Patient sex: M
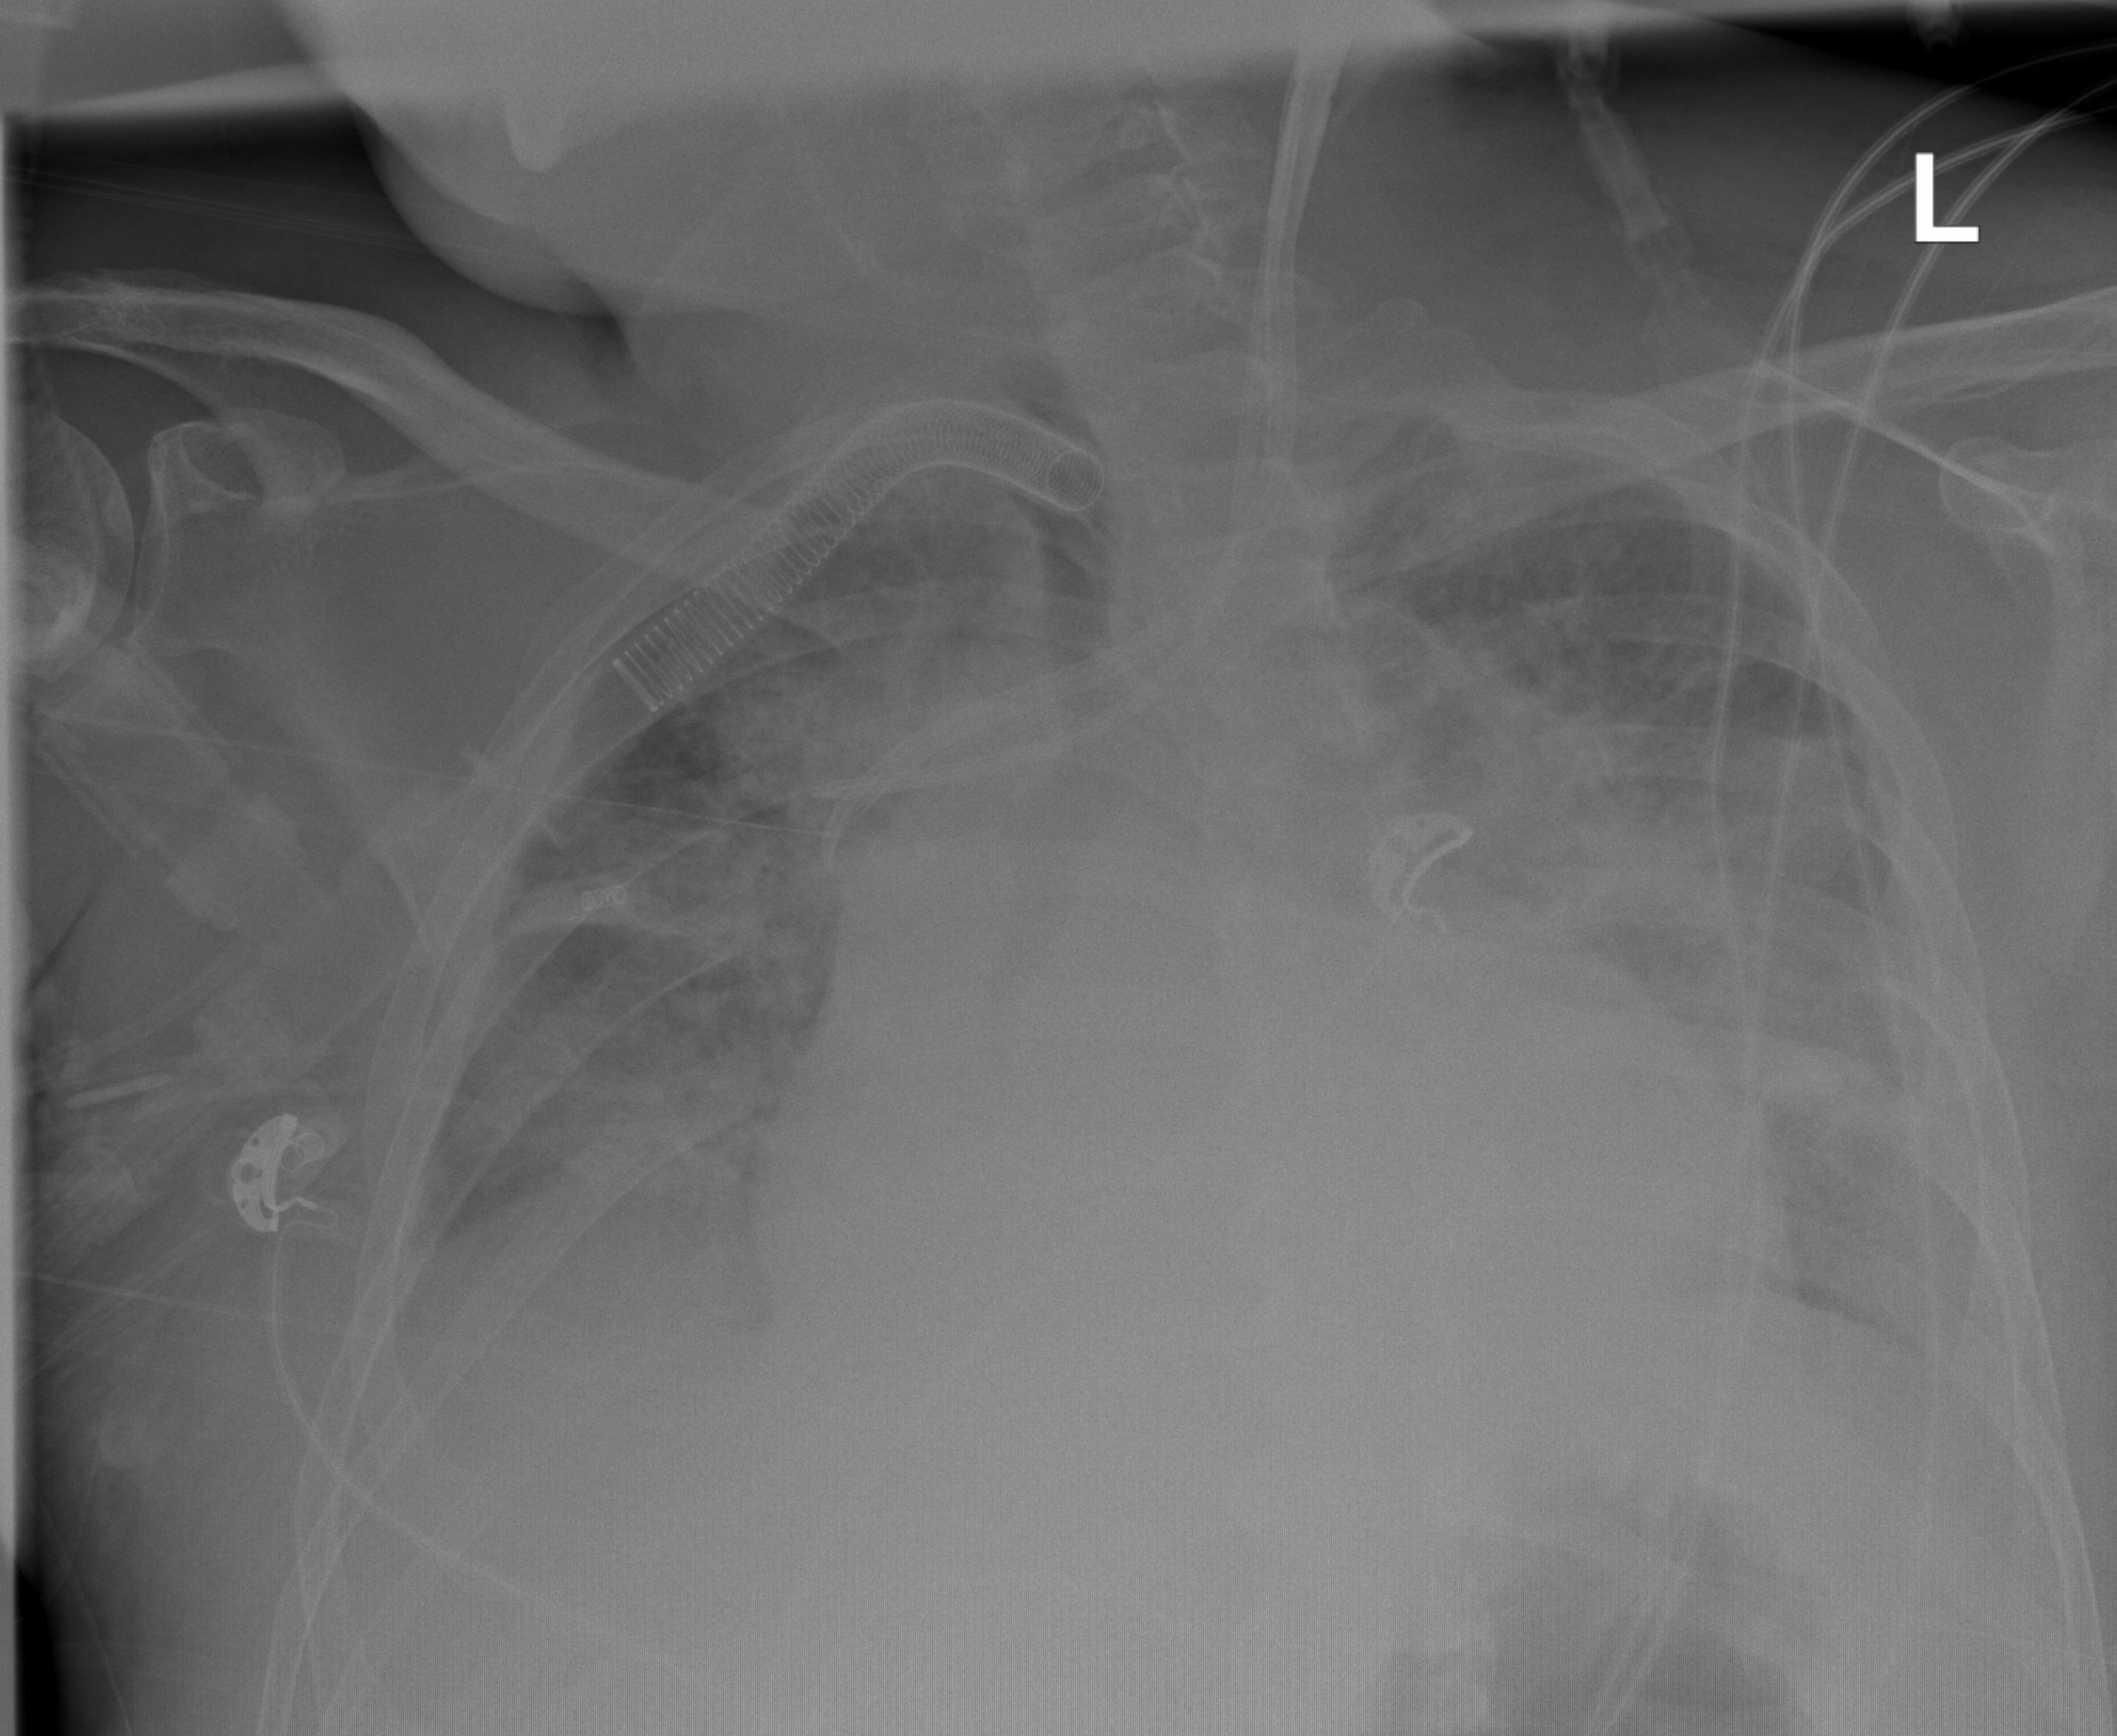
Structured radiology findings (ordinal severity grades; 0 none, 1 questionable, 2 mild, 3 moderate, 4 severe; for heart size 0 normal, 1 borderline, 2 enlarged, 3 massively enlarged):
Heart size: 2
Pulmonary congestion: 2
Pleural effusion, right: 2
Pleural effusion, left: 2
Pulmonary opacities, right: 2
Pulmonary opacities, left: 3
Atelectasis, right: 2
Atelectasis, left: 2